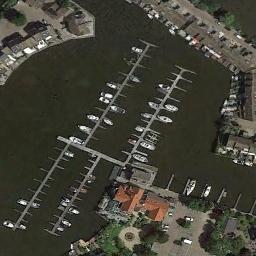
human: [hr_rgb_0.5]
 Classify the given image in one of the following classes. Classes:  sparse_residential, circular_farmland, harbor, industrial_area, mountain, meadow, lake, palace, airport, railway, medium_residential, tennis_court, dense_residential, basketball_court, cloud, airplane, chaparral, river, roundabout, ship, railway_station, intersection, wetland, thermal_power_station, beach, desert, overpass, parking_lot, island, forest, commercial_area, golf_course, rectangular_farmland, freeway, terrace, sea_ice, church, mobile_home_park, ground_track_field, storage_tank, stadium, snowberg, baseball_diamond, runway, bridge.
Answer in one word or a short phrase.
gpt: harbor